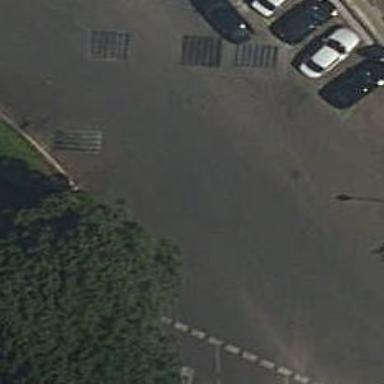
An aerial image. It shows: Charging station.